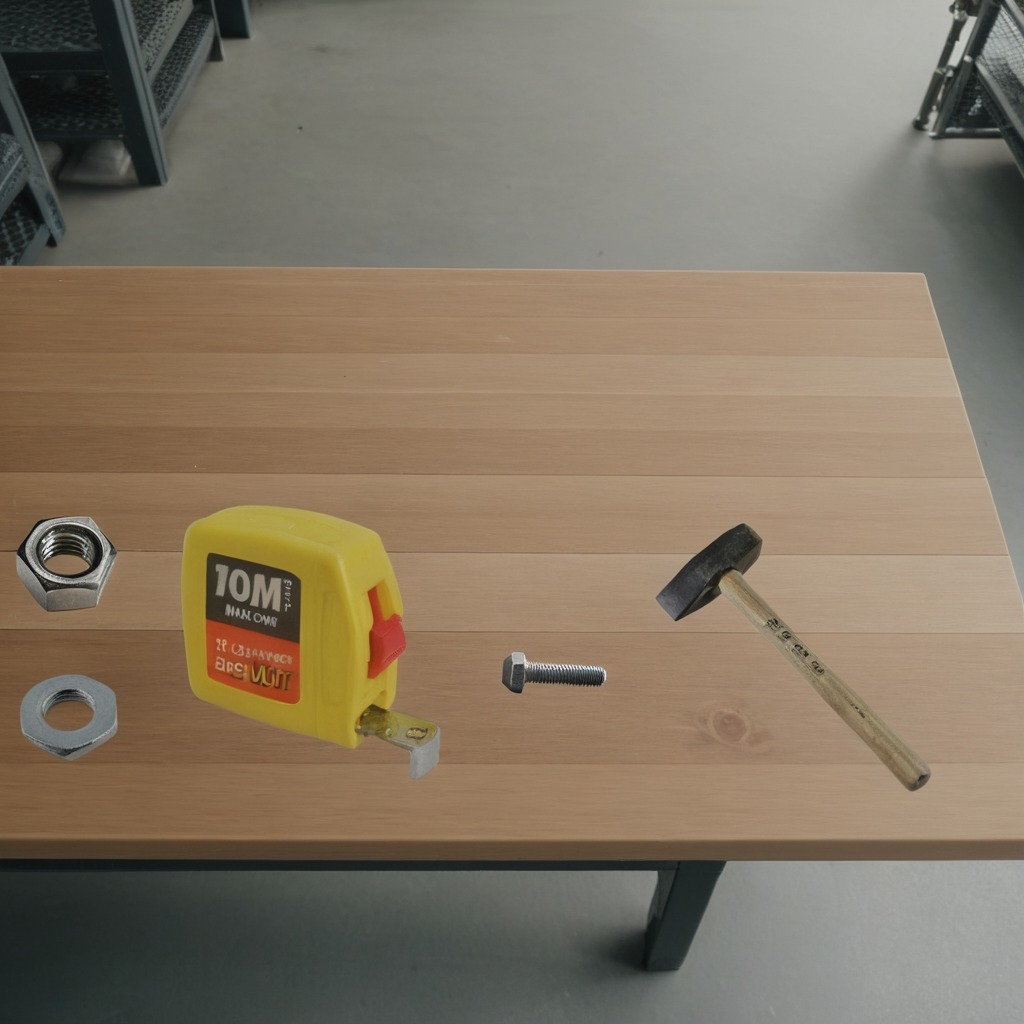
A flat metal washer, a measuring tape, a hammer, a metal machine screw, and a metal nut are lying on the workbench inside a coastal fishing gear workshop.